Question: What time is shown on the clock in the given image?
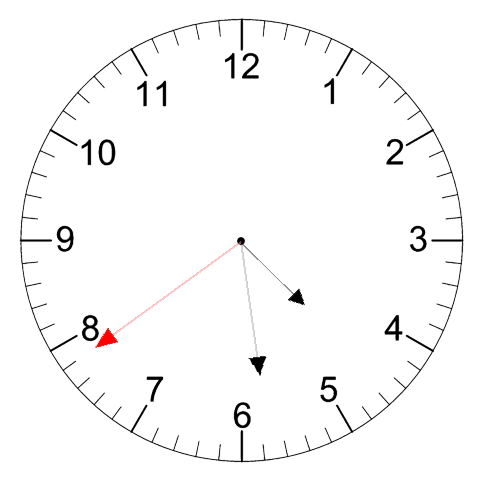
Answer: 04:28:39